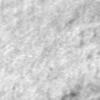
Label: no_change